Aerial crown-view tile of a tropical tree (Barro Colorado Island, Panama), acquired 20250124:
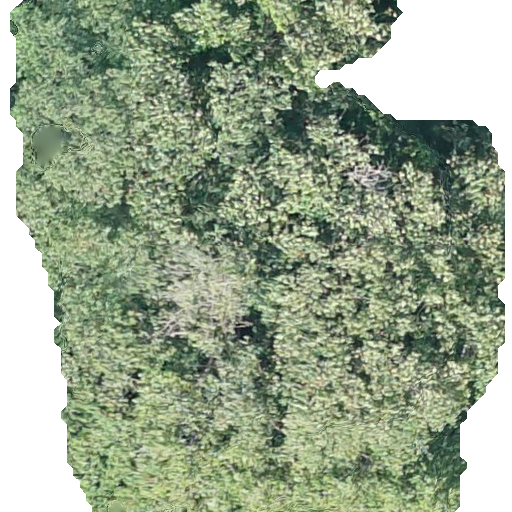
Species: Hieronyma alchorneoides
GBIF accepted scientific name: Hieronyma alchorneoides
Crown area: 373.293 m²